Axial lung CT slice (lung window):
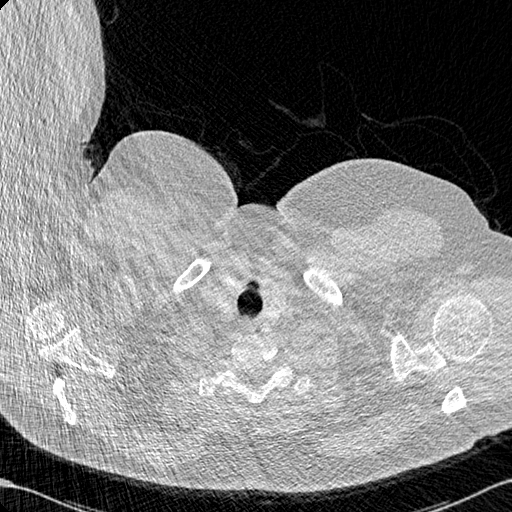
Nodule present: no